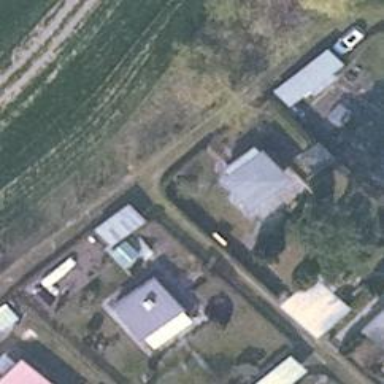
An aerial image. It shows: Grassy track with grade3 tracktype.